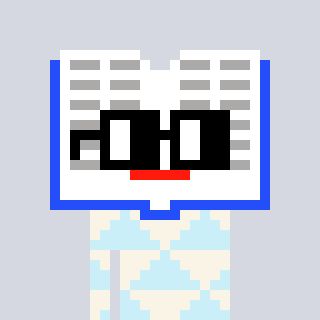
a pixel art character with square black glasses, a dictionary-shaped head and a cold-colored body on a cool background